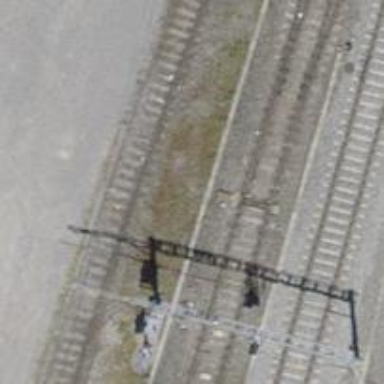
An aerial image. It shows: Railway switch.